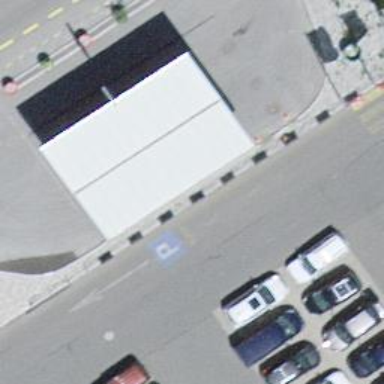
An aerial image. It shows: Fuel station.